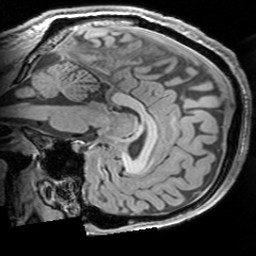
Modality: T1w
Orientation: sagittal
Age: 29
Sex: male
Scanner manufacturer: siemens
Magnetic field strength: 3 T
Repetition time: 1.63 s
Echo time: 0.00311 s